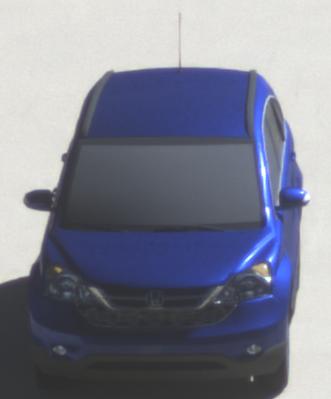
Make: Honda
Model: CR-V
Detailed model: CR-V (III) (04/10 - 10/12)
Model produced from: 2010
Model produced until: 2012
Doors: 5
Color: blue
Road condition: dry road
Daytime: midday
Contrast: high contrast